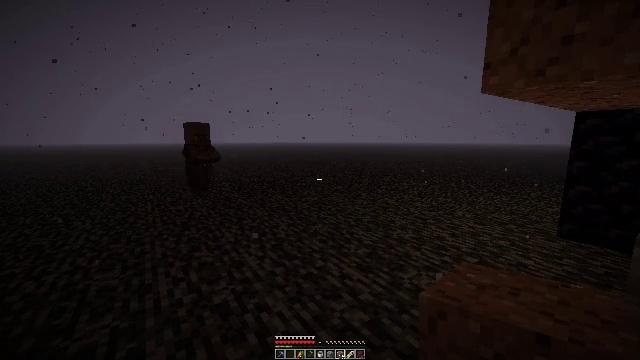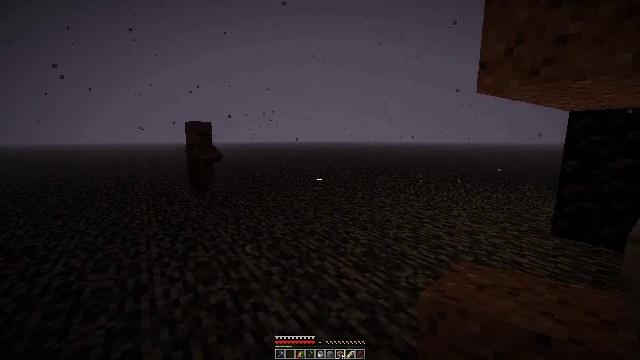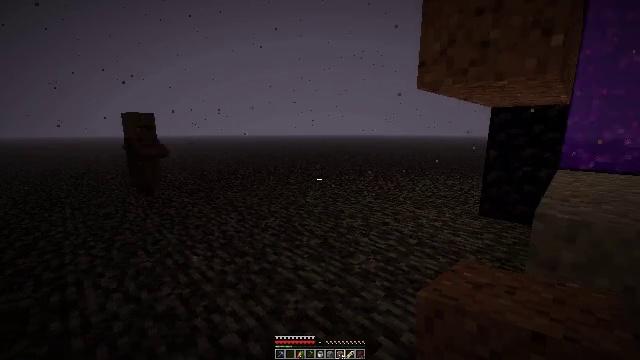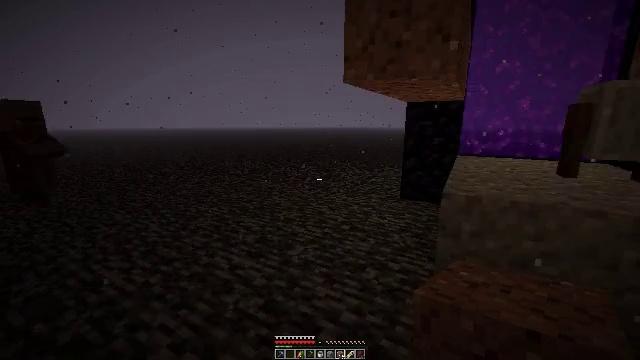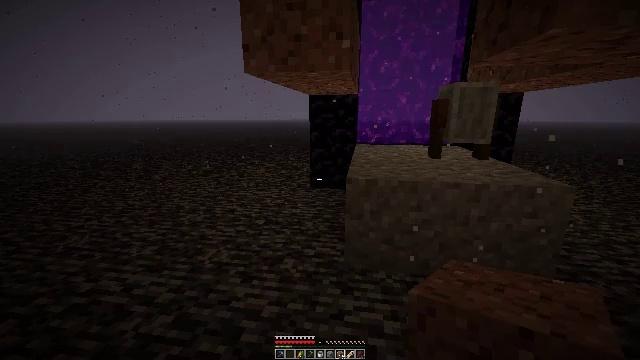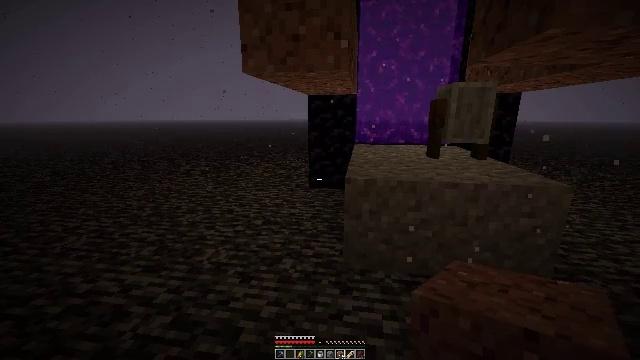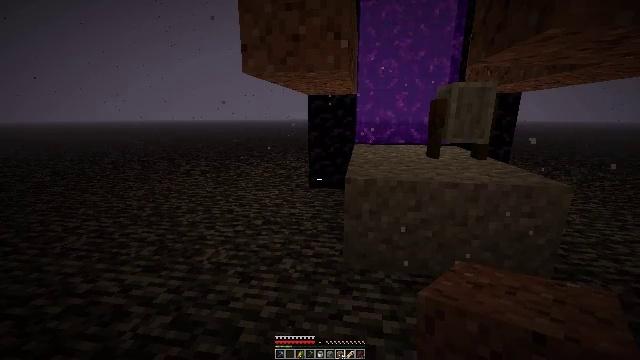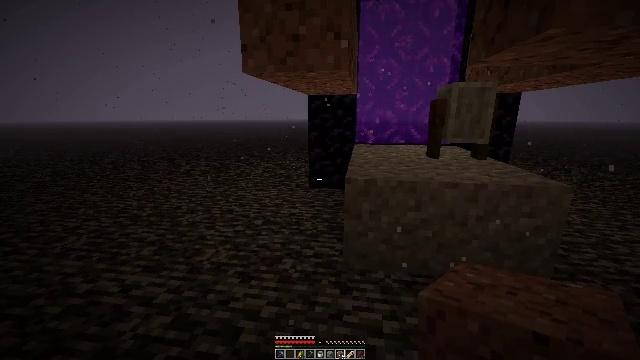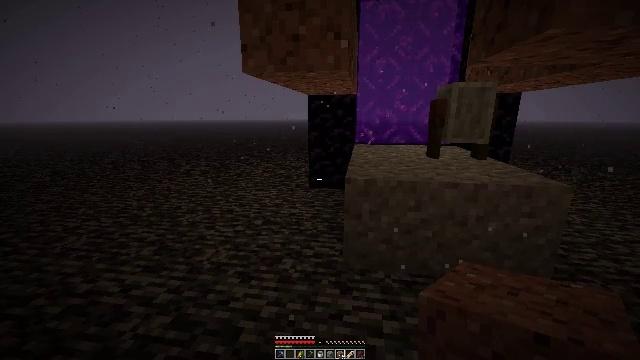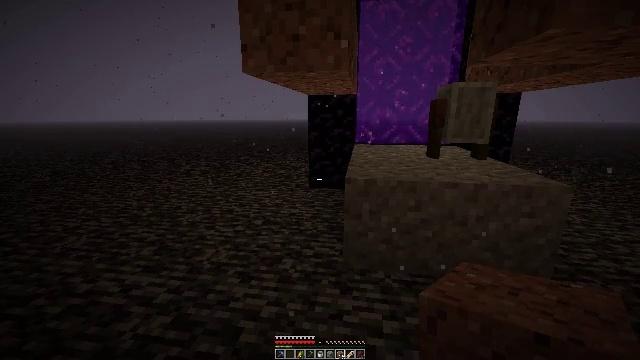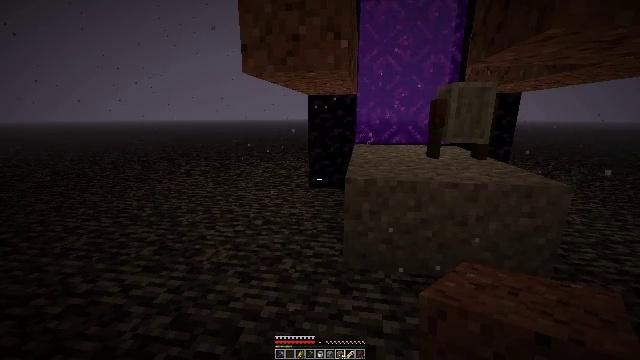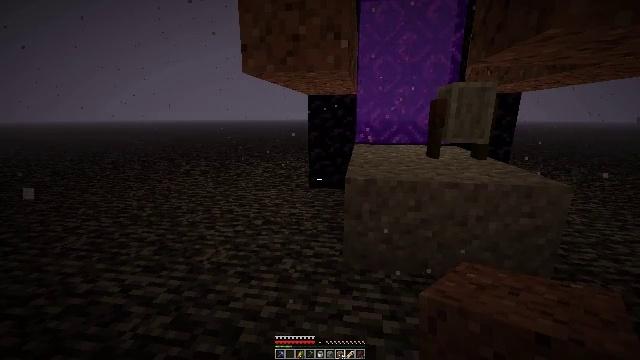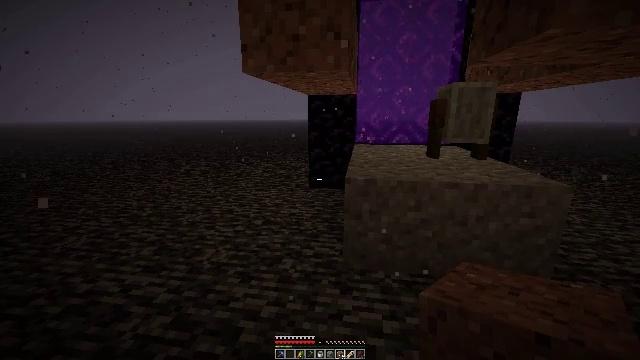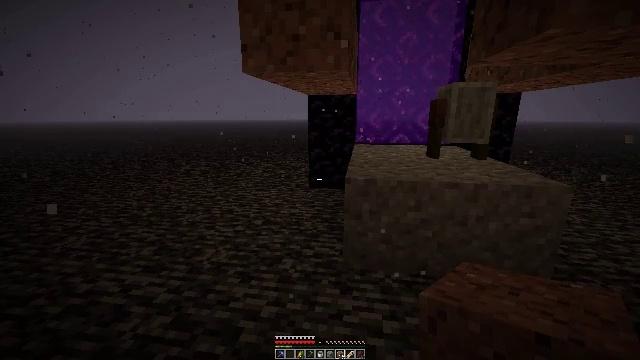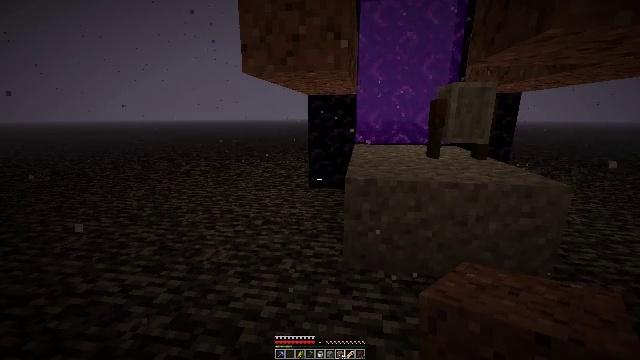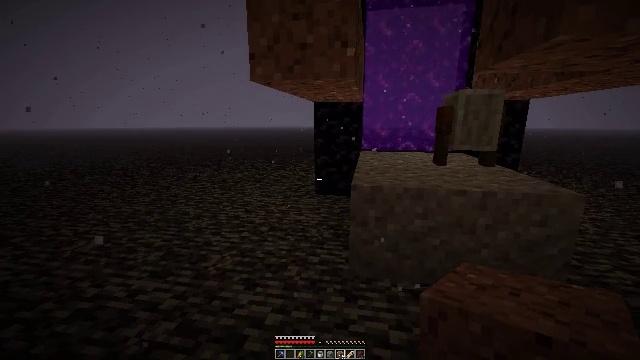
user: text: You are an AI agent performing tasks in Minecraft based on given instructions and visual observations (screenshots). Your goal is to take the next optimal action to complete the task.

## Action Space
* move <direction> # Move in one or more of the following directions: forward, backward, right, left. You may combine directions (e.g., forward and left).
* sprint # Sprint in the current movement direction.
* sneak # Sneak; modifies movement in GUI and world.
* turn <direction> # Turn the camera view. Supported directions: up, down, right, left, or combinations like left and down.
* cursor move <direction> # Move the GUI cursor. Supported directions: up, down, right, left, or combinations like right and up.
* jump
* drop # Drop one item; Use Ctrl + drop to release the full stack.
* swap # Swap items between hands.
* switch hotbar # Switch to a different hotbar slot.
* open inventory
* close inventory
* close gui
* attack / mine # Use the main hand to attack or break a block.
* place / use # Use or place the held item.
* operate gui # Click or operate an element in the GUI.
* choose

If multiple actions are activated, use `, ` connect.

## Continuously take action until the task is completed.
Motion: motion action
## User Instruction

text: Gather the grindstone to use later.
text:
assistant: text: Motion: no_op
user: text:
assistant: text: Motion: turn right and down
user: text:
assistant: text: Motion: turn right and down
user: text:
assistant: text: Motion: turn right and down
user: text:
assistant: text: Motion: no_op
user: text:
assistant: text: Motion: no_op
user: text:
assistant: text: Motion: no_op
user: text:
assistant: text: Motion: no_op
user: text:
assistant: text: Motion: no_op
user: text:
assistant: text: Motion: no_op
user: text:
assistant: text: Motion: no_op
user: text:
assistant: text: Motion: no_op
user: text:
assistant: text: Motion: no_op
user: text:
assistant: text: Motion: no_op
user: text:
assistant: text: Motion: turn left and up
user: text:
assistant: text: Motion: no_op
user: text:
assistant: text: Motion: no_op
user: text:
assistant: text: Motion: no_op
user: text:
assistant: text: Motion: no_op
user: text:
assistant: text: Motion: no_op
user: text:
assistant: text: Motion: no_op
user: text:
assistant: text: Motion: turn left
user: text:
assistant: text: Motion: turn left
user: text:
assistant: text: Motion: turn left
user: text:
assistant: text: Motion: turn left
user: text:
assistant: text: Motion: no_op
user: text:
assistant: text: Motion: no_op
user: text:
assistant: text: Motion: no_op
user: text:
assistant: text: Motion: no_op
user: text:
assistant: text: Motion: no_op